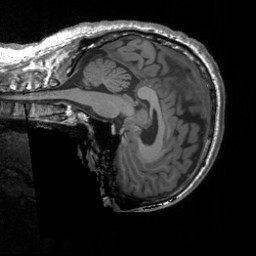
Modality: T1w
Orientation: sagittal
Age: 37
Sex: male
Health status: healthy
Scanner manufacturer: siemens
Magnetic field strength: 3 T
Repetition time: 1.9 s
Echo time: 0.00252 s